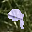
Label: 9